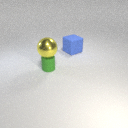
small green rubber cylinder in front of large blue rubber cube